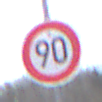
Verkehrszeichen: Geschwindigkeit90
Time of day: MorningAfternoon
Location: Outdoor (Suburban)
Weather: Overcast
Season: NotSpecified
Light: Natural